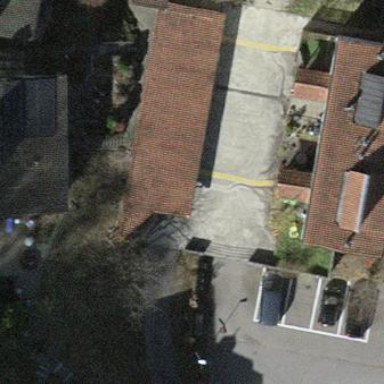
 oriented along the building. The roof is firebrick in color."